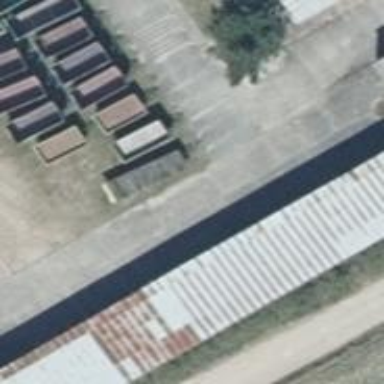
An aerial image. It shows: Building with flat roof.